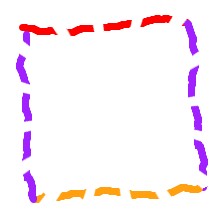
Shape: square